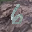
Label: 6